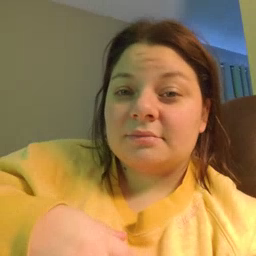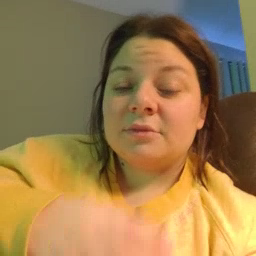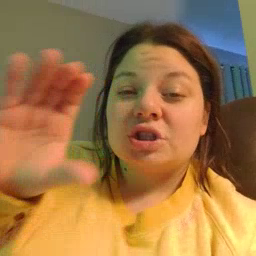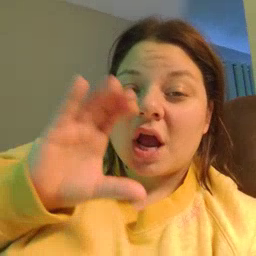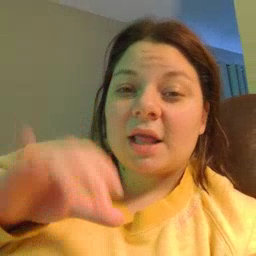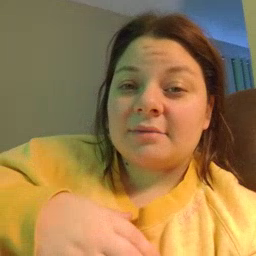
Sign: chocolate